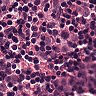
Metastatic tissue present: yes